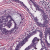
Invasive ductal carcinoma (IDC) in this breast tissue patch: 0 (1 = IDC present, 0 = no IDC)